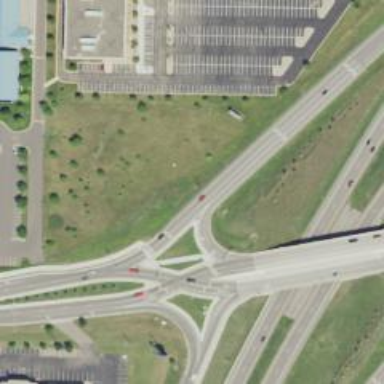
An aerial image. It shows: Trunk link highway with diverging diamond interchange (DDI) junction.